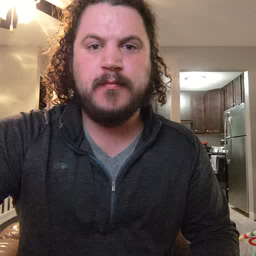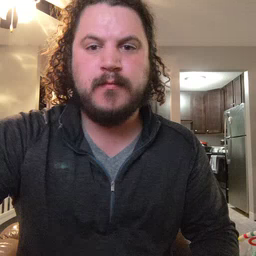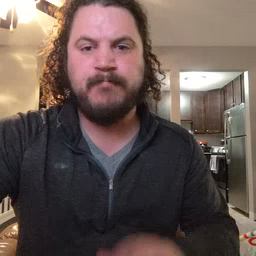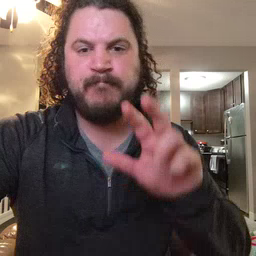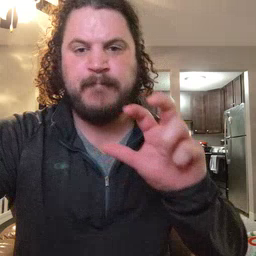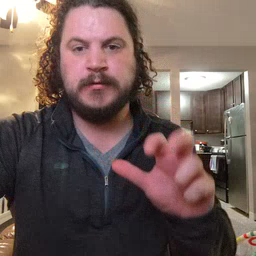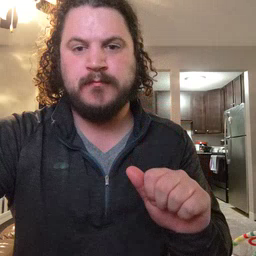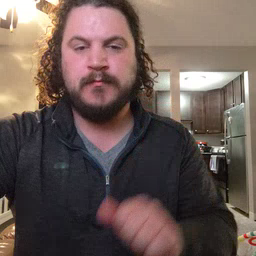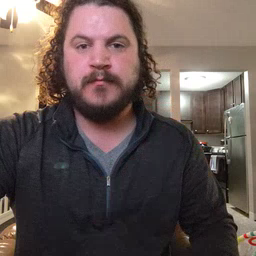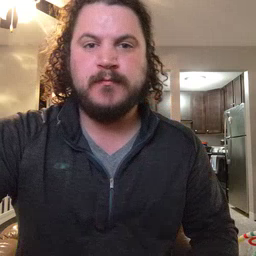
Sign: pizza